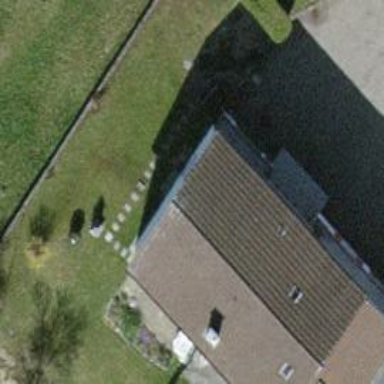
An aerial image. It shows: Semidetached house with tiled roof.